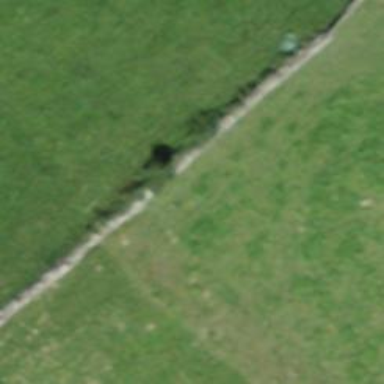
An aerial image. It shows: Wall made of dry stone.